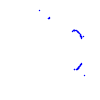
Particle: proton